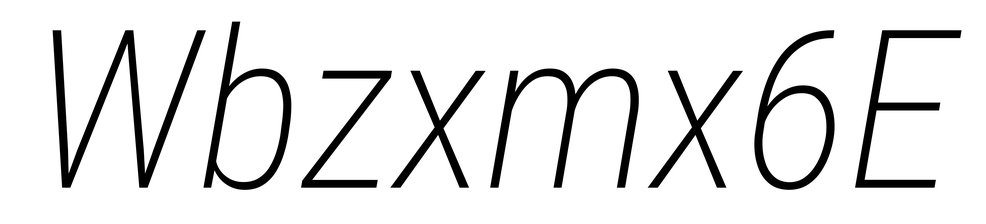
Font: Roboto-Italic_Condensed_ExtraLight_Italic